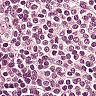
Metastatic tissue present: no